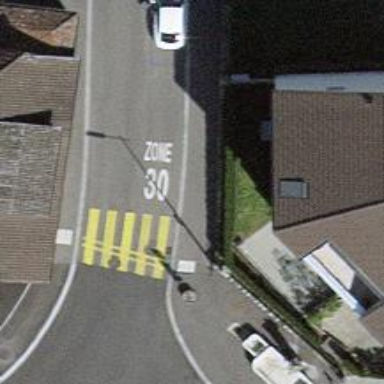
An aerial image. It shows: Uncontrolled zebra crossing with zebra markings.